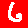
Digit: 6